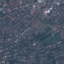
Label: Residential